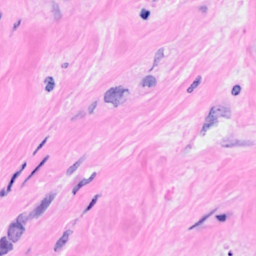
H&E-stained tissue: Breast